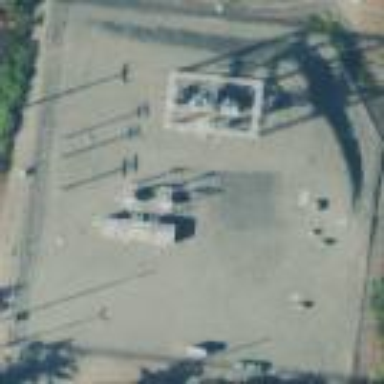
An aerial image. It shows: Distribution substation surrounded by fence.